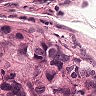
Metastatic tissue present: yes